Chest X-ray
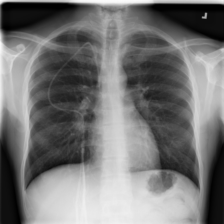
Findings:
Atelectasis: negative
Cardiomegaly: negative
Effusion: negative
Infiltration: negative
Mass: negative
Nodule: negative
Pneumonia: negative
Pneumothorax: negative
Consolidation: negative
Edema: negative
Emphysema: negative
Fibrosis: negative
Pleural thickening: negative
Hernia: negative